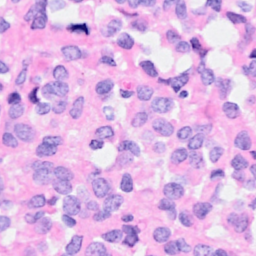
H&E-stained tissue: Breast